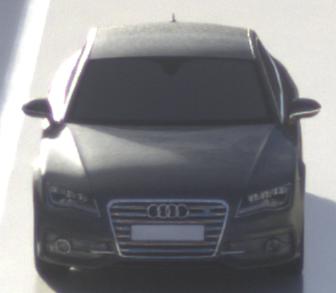
Make: Audi
Model: S7 Sportback cod
Detailed model: S7 (4G) Sportback
Model produced from: 2012/06
Model produced until: 2014/05
Doors: 5
Color: gray
Road condition: wet road
Daytime: morning or afternoon
Contrast: medium contrast